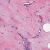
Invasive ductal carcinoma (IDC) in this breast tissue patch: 0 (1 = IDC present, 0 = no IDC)